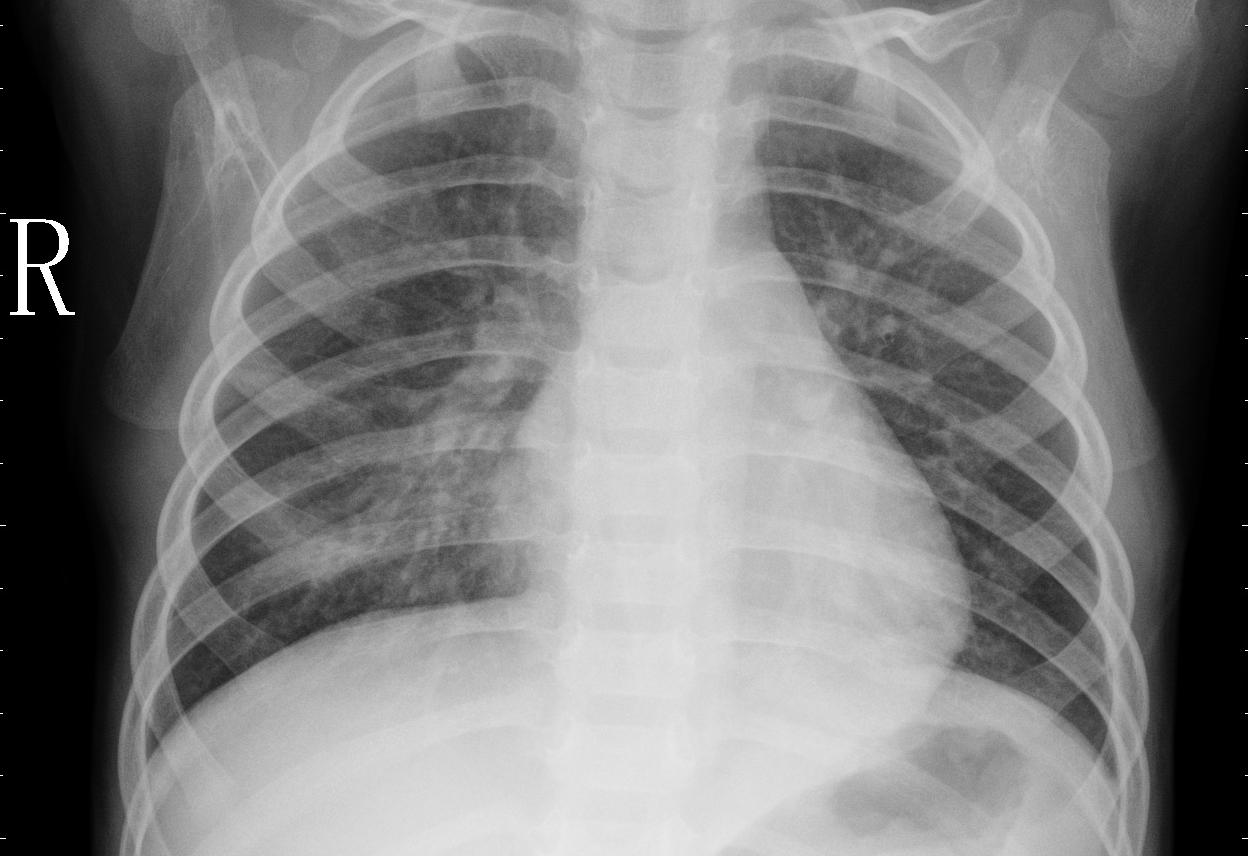
Diagnosis: PNEUMONIA